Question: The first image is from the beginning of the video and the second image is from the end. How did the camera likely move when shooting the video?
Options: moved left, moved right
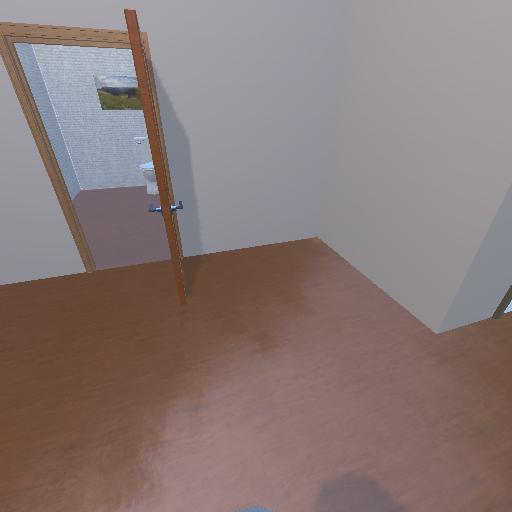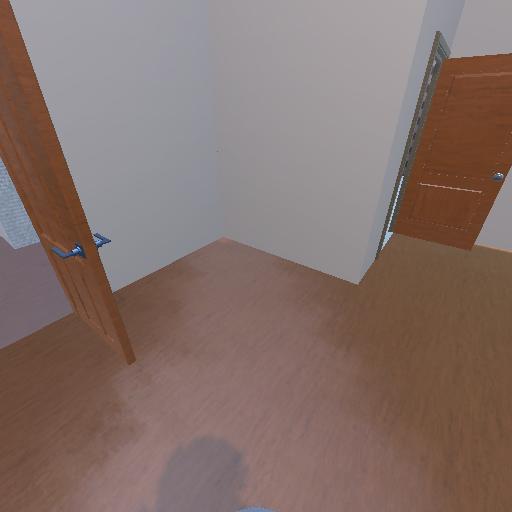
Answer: moved left